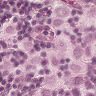
Metastatic tissue present: yes